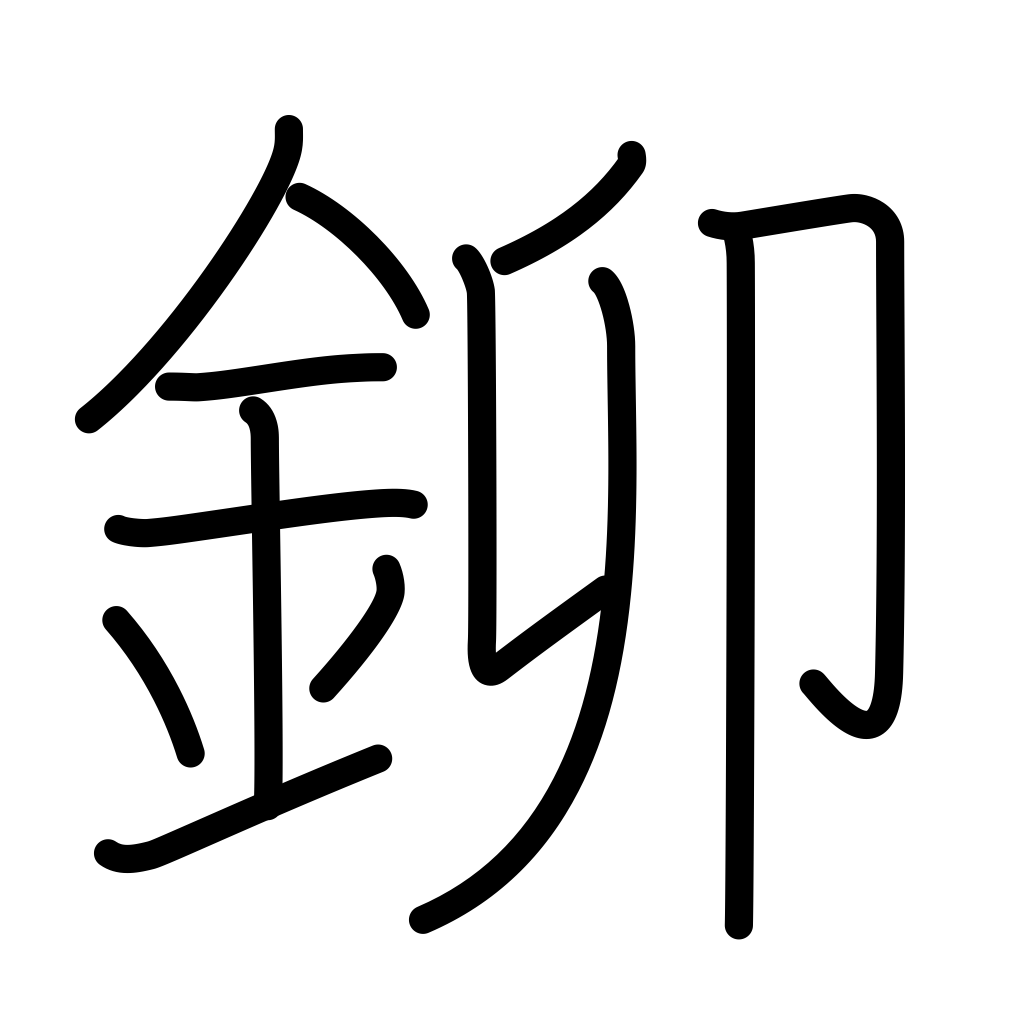
Meaning: gold